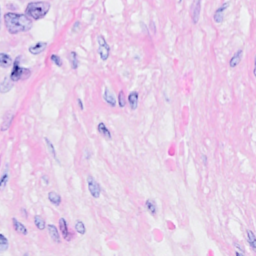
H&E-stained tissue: Breast